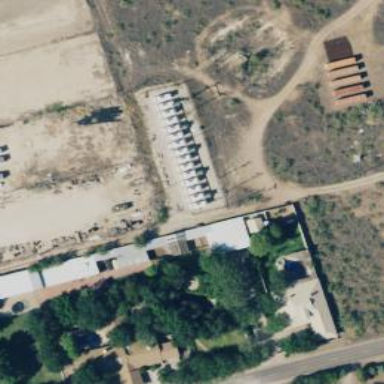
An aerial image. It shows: Generator for power supply.